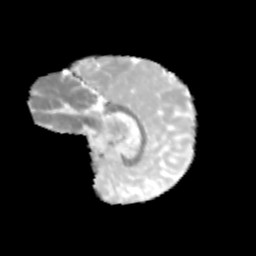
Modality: MD
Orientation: sagittal
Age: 9
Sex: female
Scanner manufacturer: siemens
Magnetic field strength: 3 T
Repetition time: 3.8 s
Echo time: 0.07 s